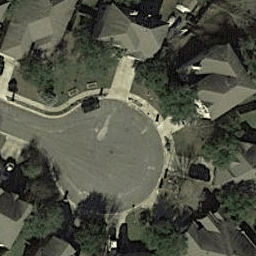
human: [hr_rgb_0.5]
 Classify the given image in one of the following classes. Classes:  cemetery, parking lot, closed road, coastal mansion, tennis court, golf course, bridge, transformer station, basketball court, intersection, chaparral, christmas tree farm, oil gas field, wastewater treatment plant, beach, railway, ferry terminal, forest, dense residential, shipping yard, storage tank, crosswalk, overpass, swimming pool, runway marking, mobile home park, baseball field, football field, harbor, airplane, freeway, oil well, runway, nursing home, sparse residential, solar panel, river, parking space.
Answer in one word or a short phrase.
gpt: closed road